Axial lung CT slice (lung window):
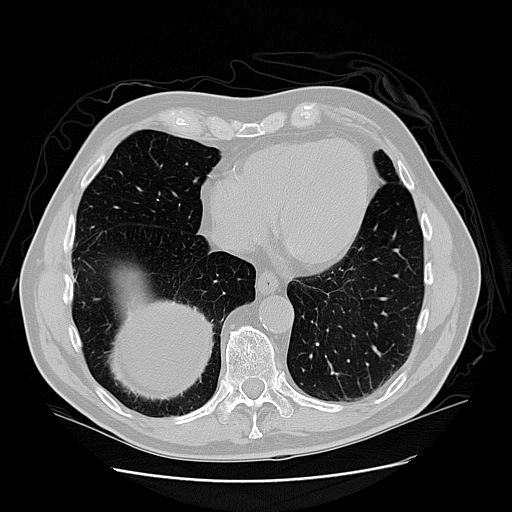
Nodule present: no